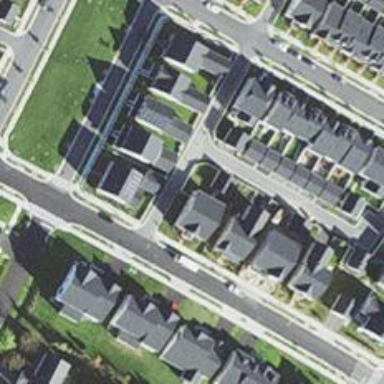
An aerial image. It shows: Alley classified as service road.